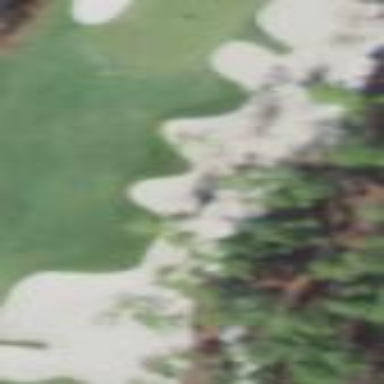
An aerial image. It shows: Golf bunker filled with natural sand.